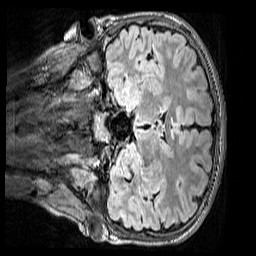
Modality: FLAIR
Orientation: coronal
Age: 13
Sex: male
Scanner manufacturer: siemens
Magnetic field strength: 3 T
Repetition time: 5 s
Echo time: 0.388 s